Field crop: tomato
Growth stage: 2
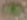
Species: solanum